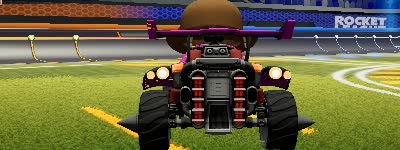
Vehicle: octane